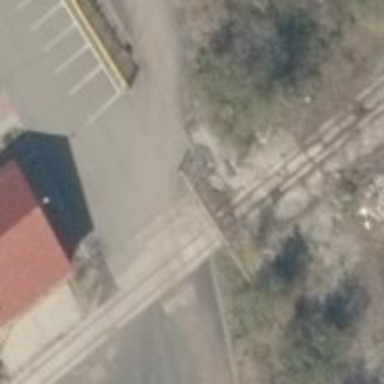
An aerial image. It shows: Unused railway yard.